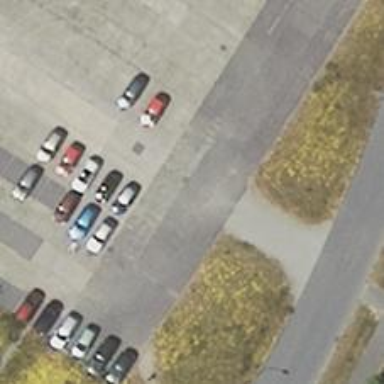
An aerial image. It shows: Parking aisle designated as service road.